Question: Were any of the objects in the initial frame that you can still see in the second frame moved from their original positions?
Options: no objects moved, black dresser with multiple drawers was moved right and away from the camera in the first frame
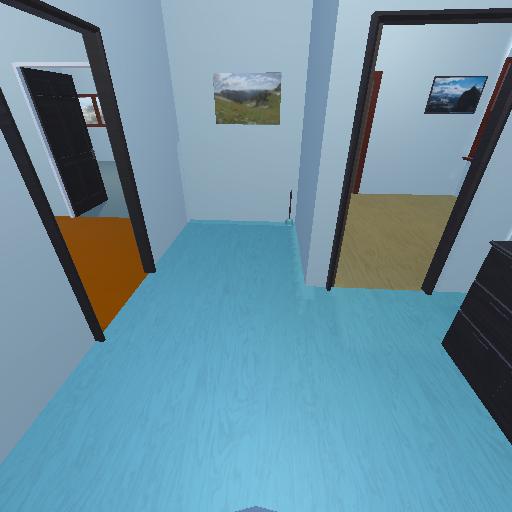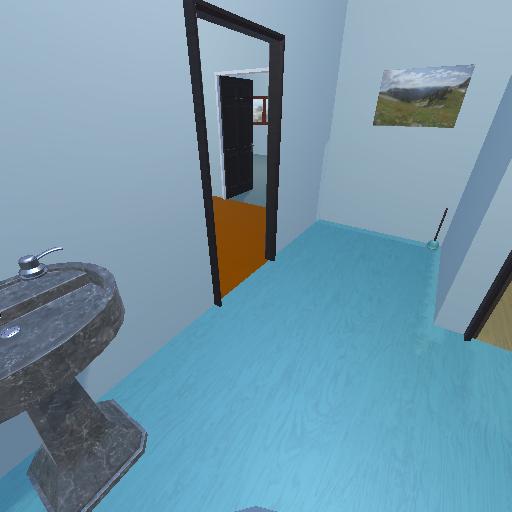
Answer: no objects moved